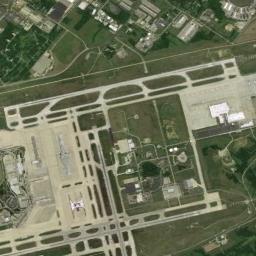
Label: airport